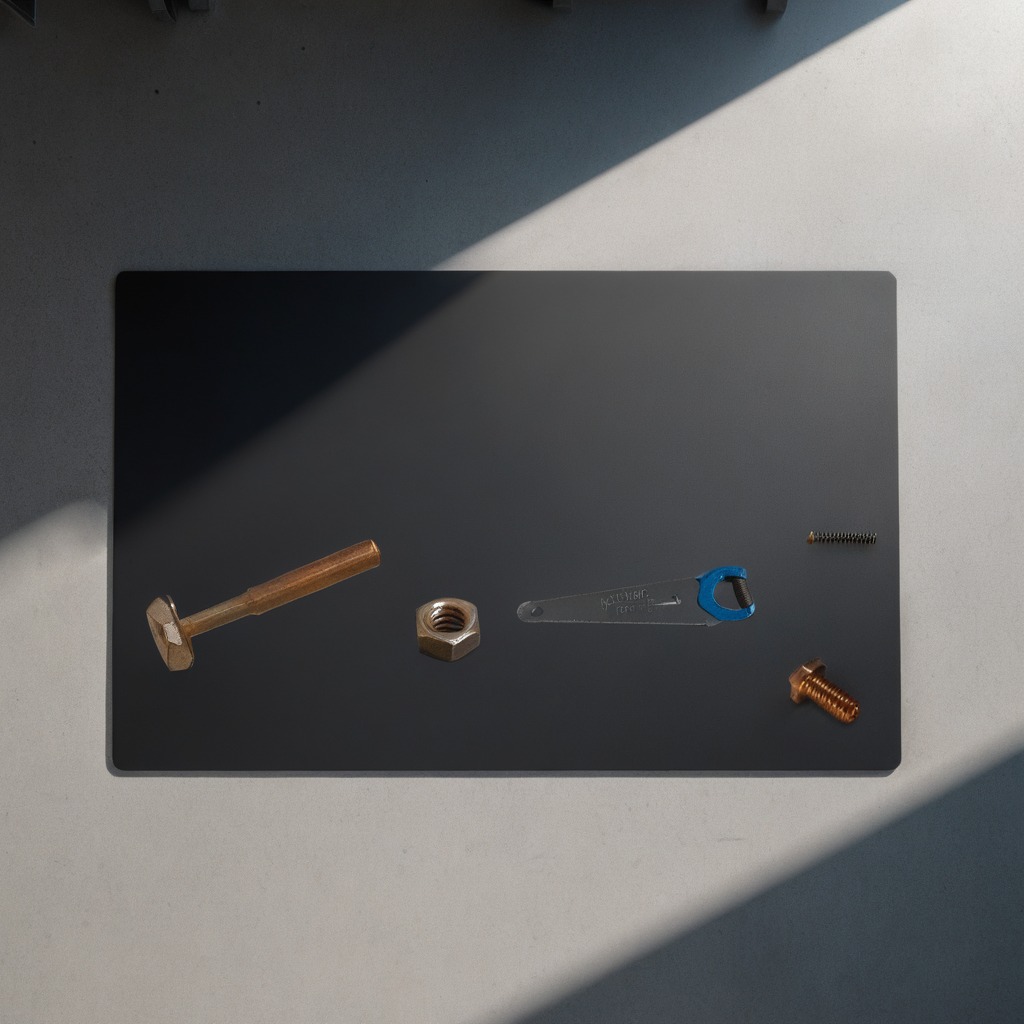
A hammer, a metal machine screw, a coiled metal spring, a handheld metal saw, and a metal nut are lying on the granite tabletop.